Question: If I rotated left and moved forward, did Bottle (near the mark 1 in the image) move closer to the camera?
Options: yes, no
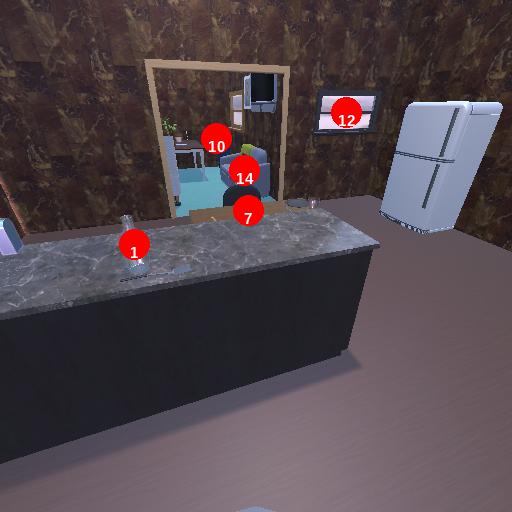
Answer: yes